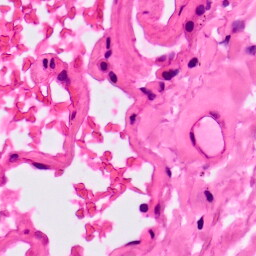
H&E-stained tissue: Lung